Question: Currently for reviews I use star rating that is displayed by css with background classes.
But I want to replace this by Font Awesome because a font is much sharper on high res screens.
The only problem is that the rating is defined dynamically by a width class in %.
I can not change the code into different div classes that define the width.
For example a score of 4,5 stars is displayed using the class 'width="80%;"'
Max score is 5 stars.
It should look like this:
How can I replace this with Font Awesome stars?
See also this JSFiddle: <URL>
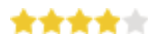
Answer: This answer includes two solutions. The first is pure CSS. You just set a class to indicate a score from 0 to 10. The second snippet is simpler more flexible; it allows you to set a percentage in the tag itself.
In both examples I used stars from the Wingdings font, but you could use other fonts and characters or even a background image. The solution in both cases is to have a grey background of stars and a golden overlay that is clipped to the right width.
I think with just a bit of CSS you can simply do this. You could use a special font, but maybe Wingdings is also an option. It contains a couple of stars which you may use.
The snippet below shows that you can do this with only one element. Add the class 'score', and one of the classes 's0' to 's10' to indicate a score from 0 to 10. Of course, instead of using '::before' and '::after' pseudo-elements, you could add nested spans and give the yellow one a width of 80% in the style attribute, but in my example the score element is more detached from how it is displayed, which I think is a better approach.
The CSS is quite verbose, but with a preprocessor like SCSS, you can probably write this in a more compact way.
I'd choose one to ten, because you indicated you want half stars as well (which is common). By using a scale to 10, you can use integer values, which is more intuitive from a programmer perspective. You just have an integer score, which is then translated by CSS to half stars.
Of course you can do this with any symbol from any font.
'''
.score {
display: inline-block;
font-family: Wingdings;
font-size: 30px;
color: #ccc;
position: relative;
}
.score::before,
.score::after {
content: "deg5deg5deg5deg5deg5";
display: block;
}
.score::after {
color: gold;
position: absolute;
top: 0;
left: 0;
overflow: hidden;
}
.score.s0::after {
width: 0%;
}
.score.s1::after {
width: 10%;
}
.score.s2::after {
width: 20%;
}
.score.s3::after {
width: 30%;
}
.score.s4::after {
width: 40%;
}
.score.s5::after {
width: 50%;
}
.score.s6::after {
width: 60%;
}
.score.s7::after {
width: 70%;
}
.score.s8::after {
width: 80%;
}
.score.s9::after {
width: 90%;
}
.score.s10::after {
width: 100%;
}
'''
'''
The score is: <span class="score s7"></span>
'''
If you want to set the width in HTML specifically, you can't use '::before' and '::after'. You'll need an actual element for that. Actually, it makes the CSS a bit easier, because you don't need to predefine the widths. The HTML also isn't very complex. The span for the score gets one anonymous sub-element that has just the width set. You can specify any width from 0 to 100%.
The outer element (with the class) serves as a container, and generates the grey stars. The inner element generates the yellow stars overlaid on the grey ones.
'''
.score {
display: inline-block;
font-family: Wingdings;
font-size: 30px;
color: #ccc;
position: relative;
}
.score::before,
.score span::before{
content: "deg5deg5deg5deg5deg5";
display: block;
}
.score span {
color: gold;
position: absolute;
top: 0;
left: 0;
overflow: hidden;
}
'''
'''
The score is: <span class="score"><span style="width: 88%"></span></span>
'''